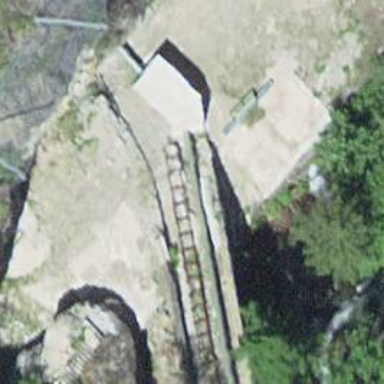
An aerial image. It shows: Tunnel carrying water pipeline.